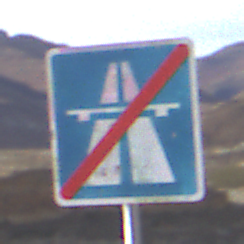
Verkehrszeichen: EndeAutbahn
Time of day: MorningAfternoon
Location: Outdoor (Nature)
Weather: PartlyCloudy
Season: NotSpecified
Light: Natural